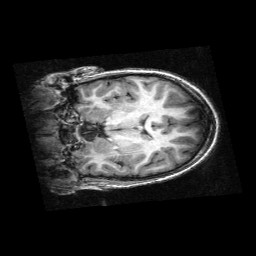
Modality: T1w
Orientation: coronal
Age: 9
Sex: male
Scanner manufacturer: siemens
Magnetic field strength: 3 T
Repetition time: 2.3 s
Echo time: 0.00336 s